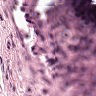
Metastatic tissue present: no